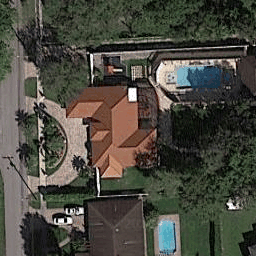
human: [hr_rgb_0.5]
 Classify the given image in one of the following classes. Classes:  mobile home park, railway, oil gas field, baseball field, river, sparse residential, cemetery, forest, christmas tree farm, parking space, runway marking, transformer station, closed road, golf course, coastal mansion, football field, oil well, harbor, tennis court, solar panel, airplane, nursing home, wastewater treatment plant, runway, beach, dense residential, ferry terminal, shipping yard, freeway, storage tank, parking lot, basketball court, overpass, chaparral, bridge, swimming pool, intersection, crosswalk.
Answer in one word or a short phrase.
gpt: coastal mansion